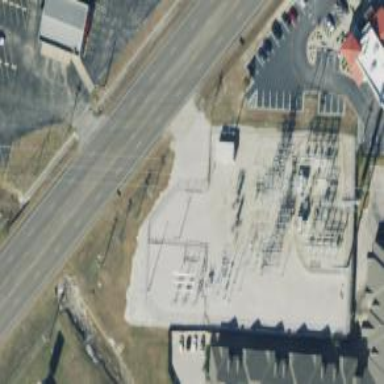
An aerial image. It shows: There is distribution substation enclosed by fence.